Chest X-ray. View position: AP
Patient age: 55
Patient sex: F
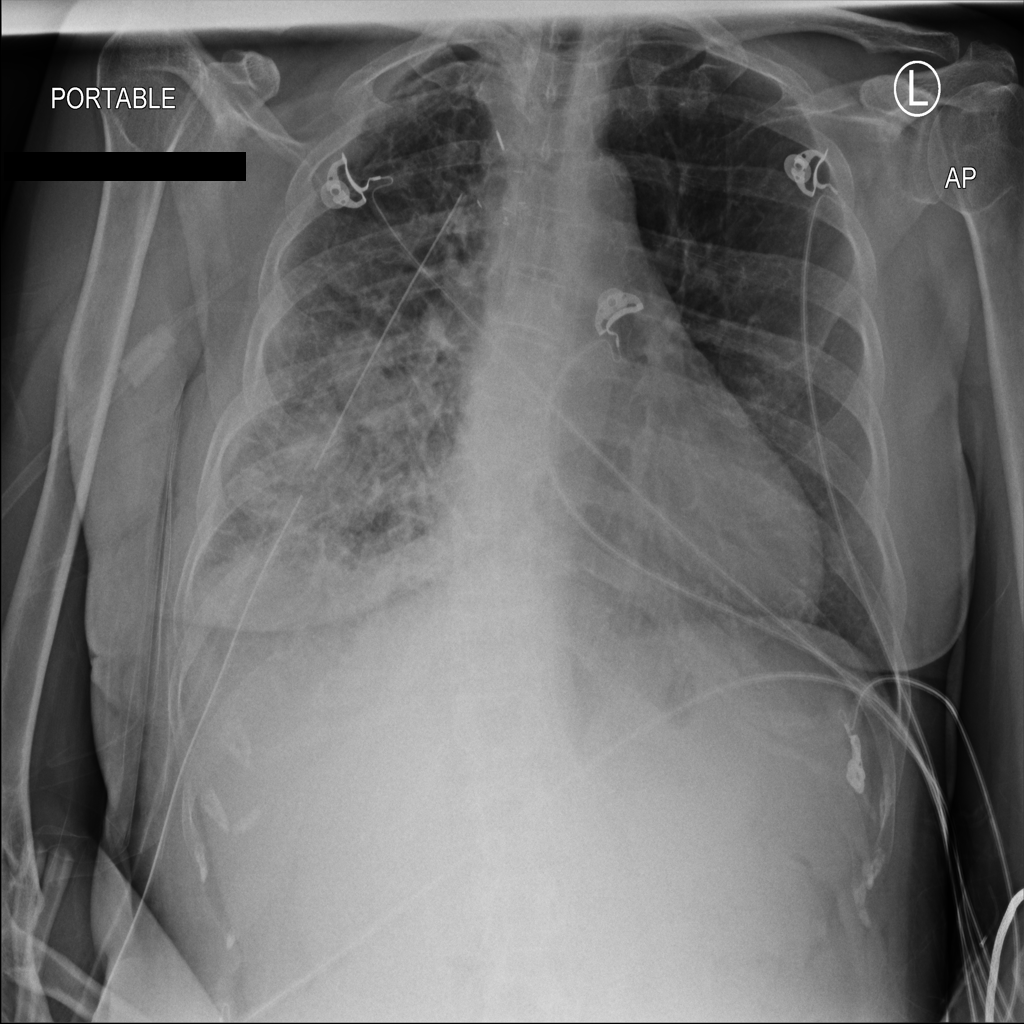
Finding: Pneumothorax